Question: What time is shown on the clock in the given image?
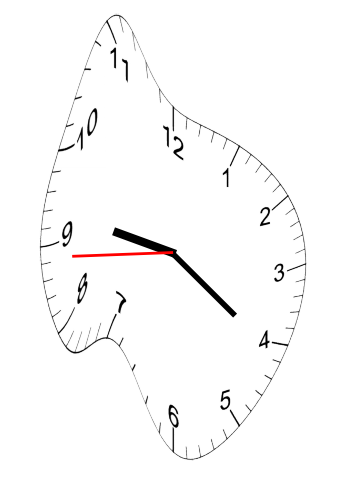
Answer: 09:20:44